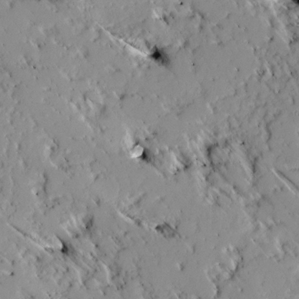
Label: non_frost